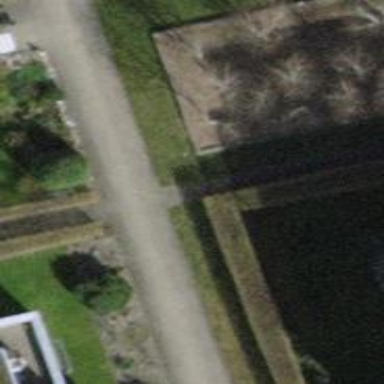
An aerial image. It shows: Footway made of paving stones.